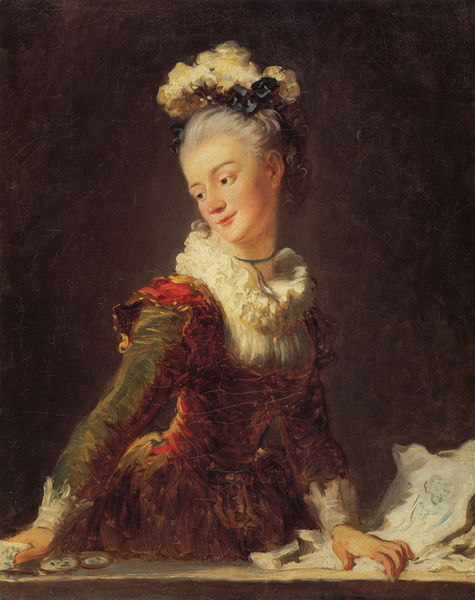
Titel: Portrait de Mademoiselle Guimard, Bildnis Mademoiselle Guimard
Künstler: Jean Honoré Fragonard
Standort: Paris
Institution: Musée du Louvre
Schlagwörter: blau, dunkel, gemälde, hand, haut, kopf, schatten, weiß, gelb, grün, mädchen, sitzen, blumen, braun, bunt, elegant, fenster, frankreich, frau, frisur, grau, hell, kleid, licht, mund, nase, ohr, profil, raum, schmuck, schwarz, tisch, blick, dame, rot, schal, tuch, rock, schleife, alt, blond, jung, wand, arm, arme, augen, band, barock, bluse, federn, gesicht, haarschmuck, inkarnat, kragen, samt, silber, spitze, ärmel, bildnis, halskrause, hände, portrait, porträt, brüstung, schlank, auge, haare, halbfigur, interieur, kordeln, pose, schnur, schnüre, sitzend, stehend, stoff, adel, schleifen, england, kinn, lippen, locken, potrait, rokoko, rosa, schulter, schwarzer hintergrund, seide, vornehm, genre, perücke, balkon, lächeln, taille, papier, genremalerei, halsband, mieder, kette, haarband, lehnen, kissen, seitenansicht, tasse, geländer, rüschen, aufstützen, halskette, kokett, wei, eng, links, geld, schönheit, dreiviertel, portait, manschetten, krause, halbprofil, hubi, üppig, fensterbank, korsett, adelig, haarschleife, roccoco, kopfschmuck, korsage, ludwig, schnürung, biesen, grauhaarig, boucher, fragonard, fältelung, seidenband, unerklärter hintergrund, mätresse, hubis frau